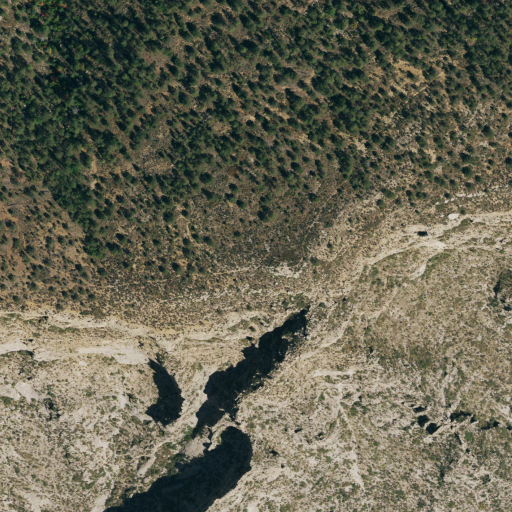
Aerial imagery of ridge(s) in Texas named Camp Wilderness Ridge containing evergreen forest, shrub, and deciduous forest